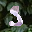
Label: 3